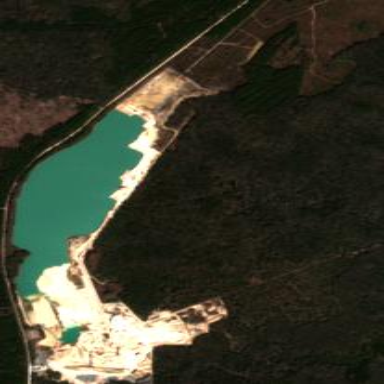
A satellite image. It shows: Quarry that is source of aggregate.